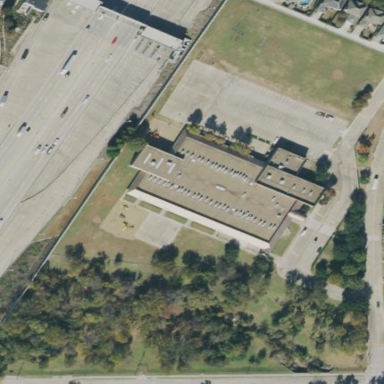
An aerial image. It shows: School building.